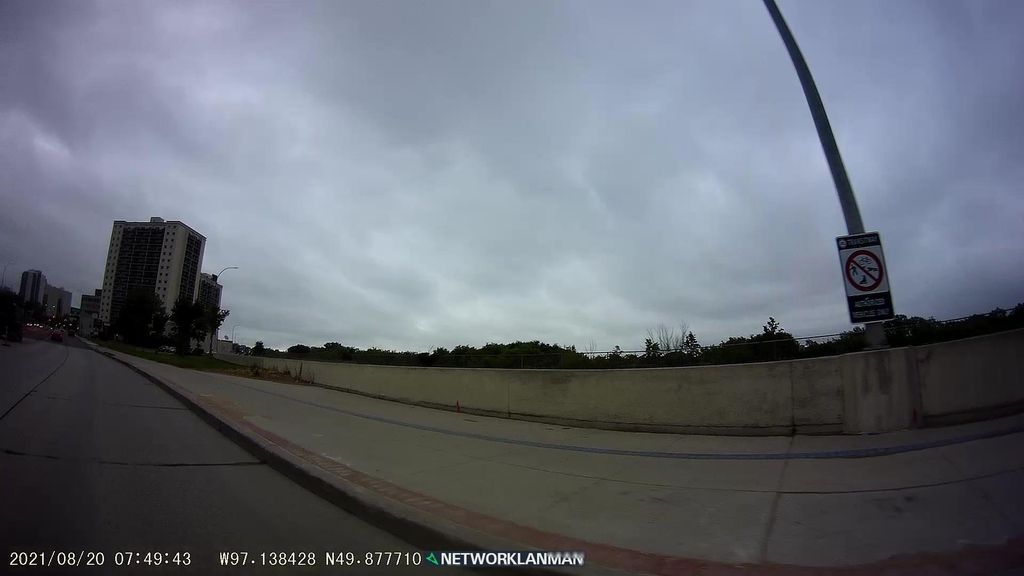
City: winnipeg